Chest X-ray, PA view. Patient: 55 years old, sex M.
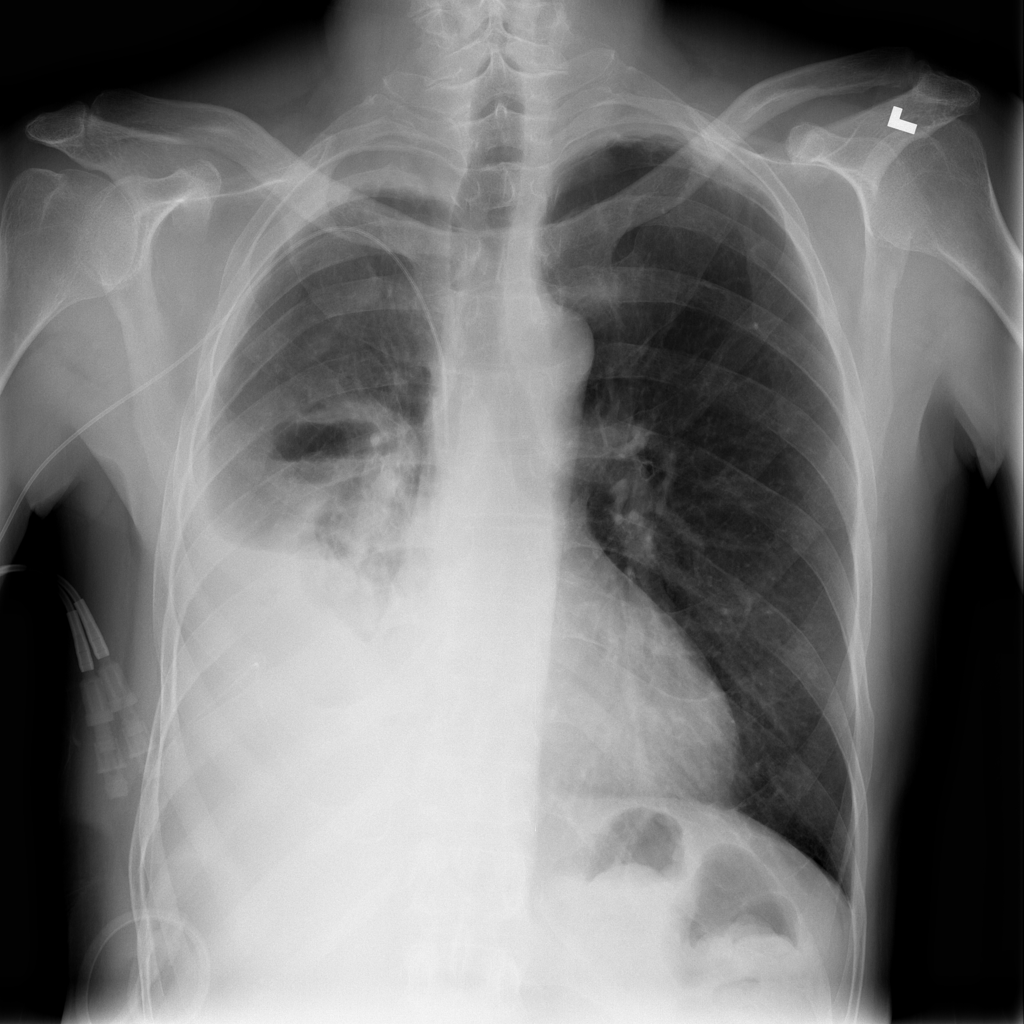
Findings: Atelectasis, Consolidation, Effusion